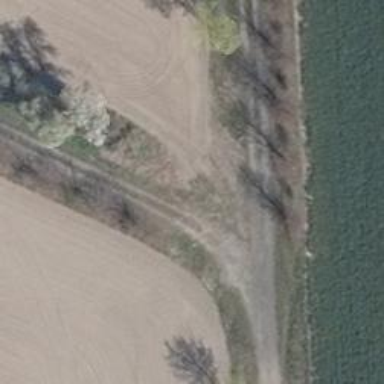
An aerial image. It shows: Row of trees in natural setting.